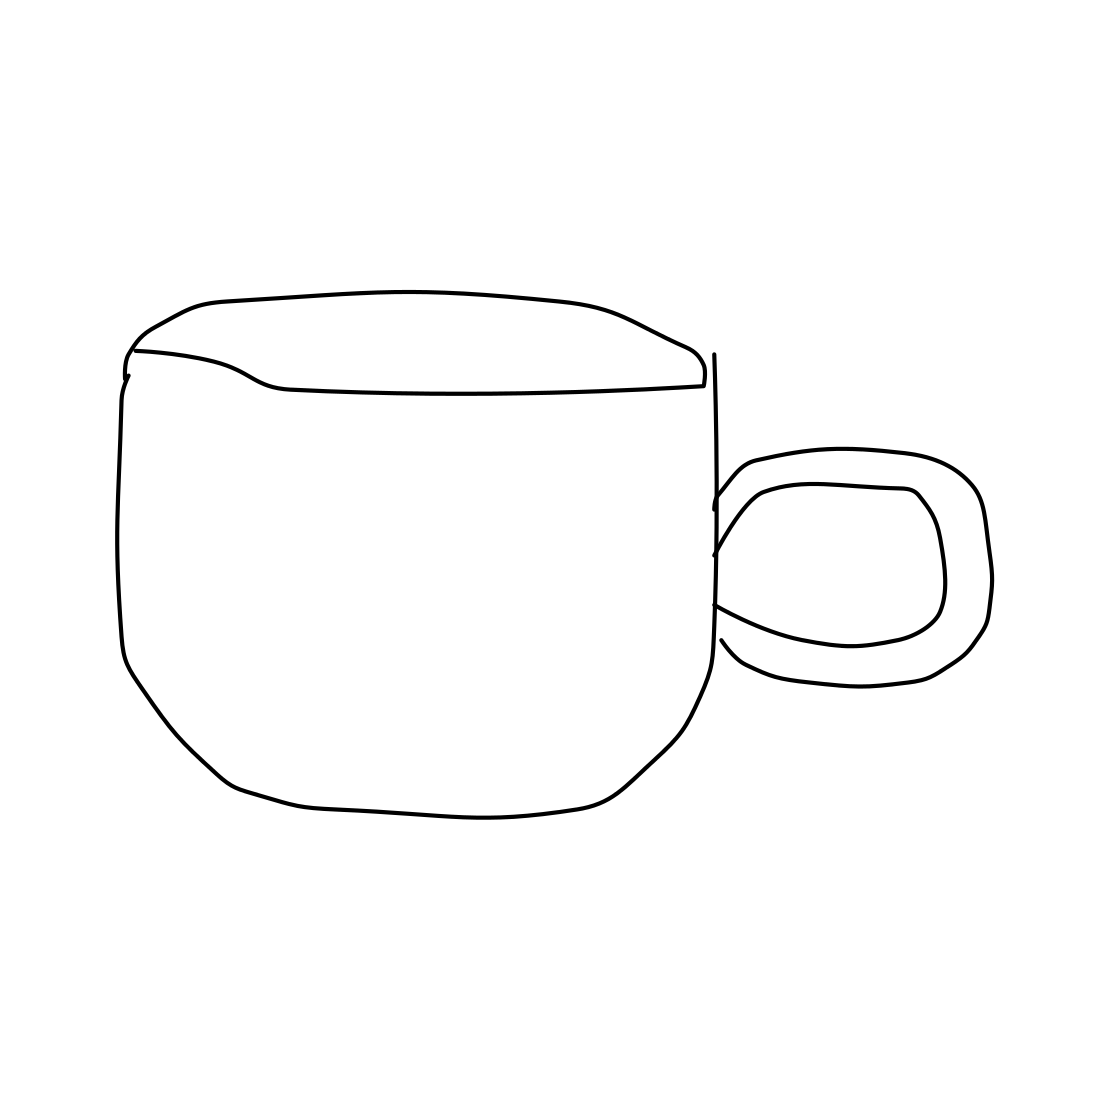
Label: teacup